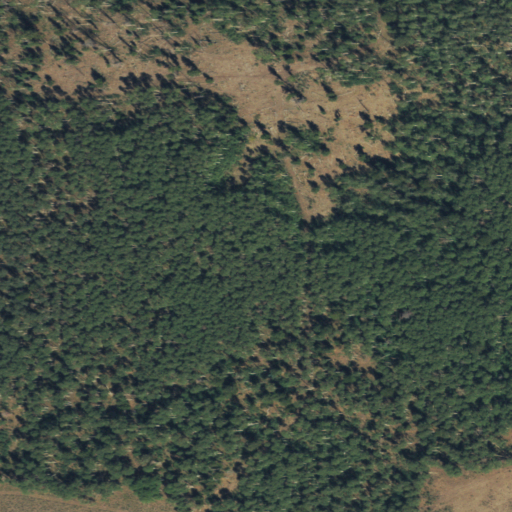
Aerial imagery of mountain in Colorado named Fitzpatrick Mesa containing deciduous forest, shrub, mixed forest, evergreen forest, and grassland